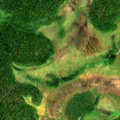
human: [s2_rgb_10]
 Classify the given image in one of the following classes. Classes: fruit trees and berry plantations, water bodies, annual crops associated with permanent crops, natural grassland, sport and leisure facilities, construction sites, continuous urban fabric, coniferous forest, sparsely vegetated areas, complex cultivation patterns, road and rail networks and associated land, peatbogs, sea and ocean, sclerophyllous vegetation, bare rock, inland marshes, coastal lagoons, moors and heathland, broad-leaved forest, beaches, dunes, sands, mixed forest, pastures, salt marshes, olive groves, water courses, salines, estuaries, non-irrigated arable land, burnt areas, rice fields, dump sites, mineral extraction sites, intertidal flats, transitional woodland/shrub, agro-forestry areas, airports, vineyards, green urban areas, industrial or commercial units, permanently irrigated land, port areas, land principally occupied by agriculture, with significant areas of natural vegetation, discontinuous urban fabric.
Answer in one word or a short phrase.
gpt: coniferous forest, peatbogs